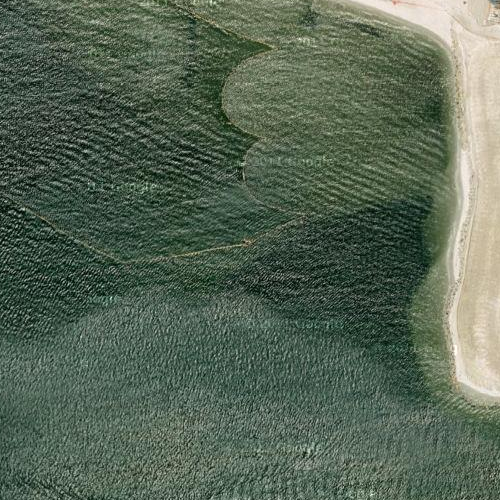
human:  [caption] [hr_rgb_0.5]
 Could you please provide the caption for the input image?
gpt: This is a part of deep green sparkling sea .

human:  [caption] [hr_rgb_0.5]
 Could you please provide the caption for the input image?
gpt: There are two very small boats on the deep green sparkling sea .

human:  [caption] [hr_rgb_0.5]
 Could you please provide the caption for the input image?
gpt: A part of ocean with deep green waters with two small boats on it .

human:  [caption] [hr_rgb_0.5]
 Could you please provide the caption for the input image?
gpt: This is a part of deep green sparkling sea with two very small boats on it .

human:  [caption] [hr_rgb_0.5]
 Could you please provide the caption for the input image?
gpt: Two very small boats are on the deep green sparkling water .